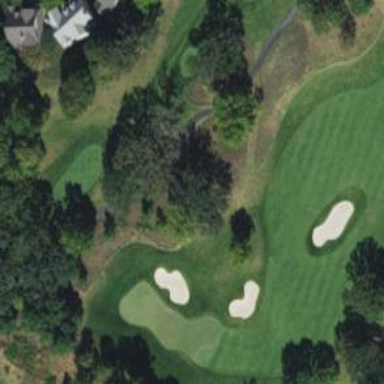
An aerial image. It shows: Path for both roads and golfers.